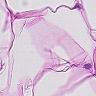
Metastatic tissue present: no